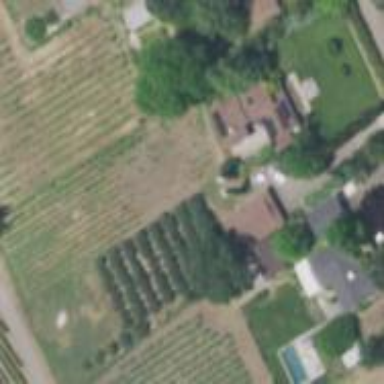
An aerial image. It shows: Vineyard growing wine grapes.